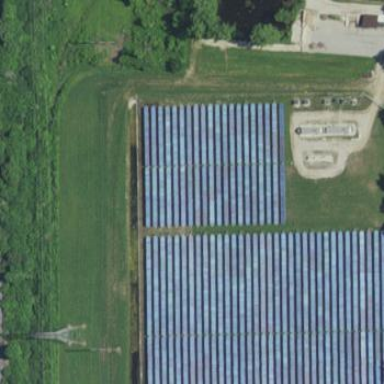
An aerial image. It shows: Solar power plant with photovoltaic technology generating electricity.